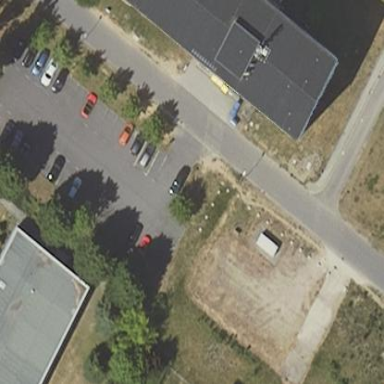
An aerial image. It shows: Parking area.